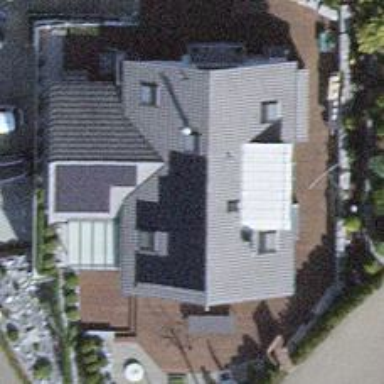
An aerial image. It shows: Small solar photovoltaic panel generator installed on roof.